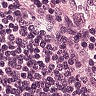
Metastatic tissue present: no